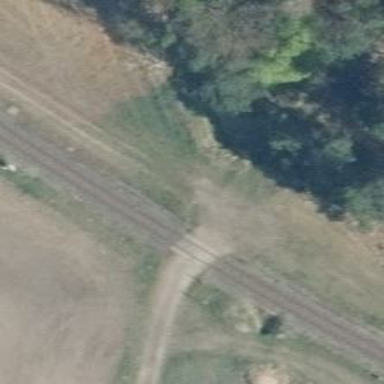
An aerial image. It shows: Railway level crossing.